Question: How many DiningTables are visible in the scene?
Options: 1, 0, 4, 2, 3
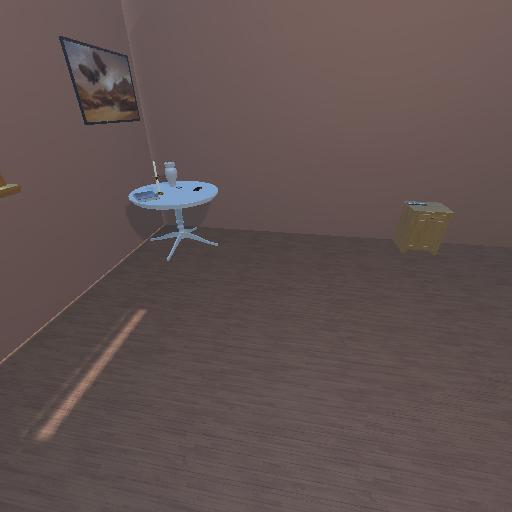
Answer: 1